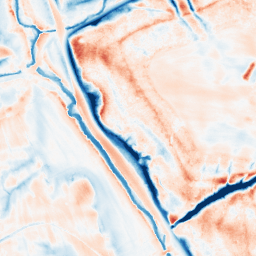
Category: edge_preserving
Decomposition family: guided
Decomposition parameters: radius: 8
eps: 0.1
Upsampling method: quadratic
Upsampling parameters: scale: 2
Upsampling scale: 2